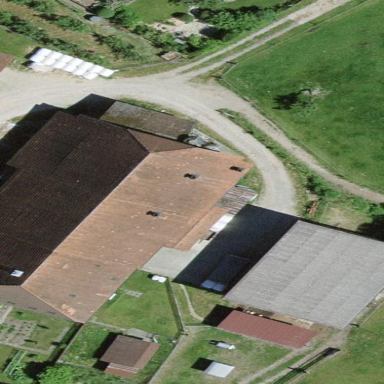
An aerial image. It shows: Farm building.